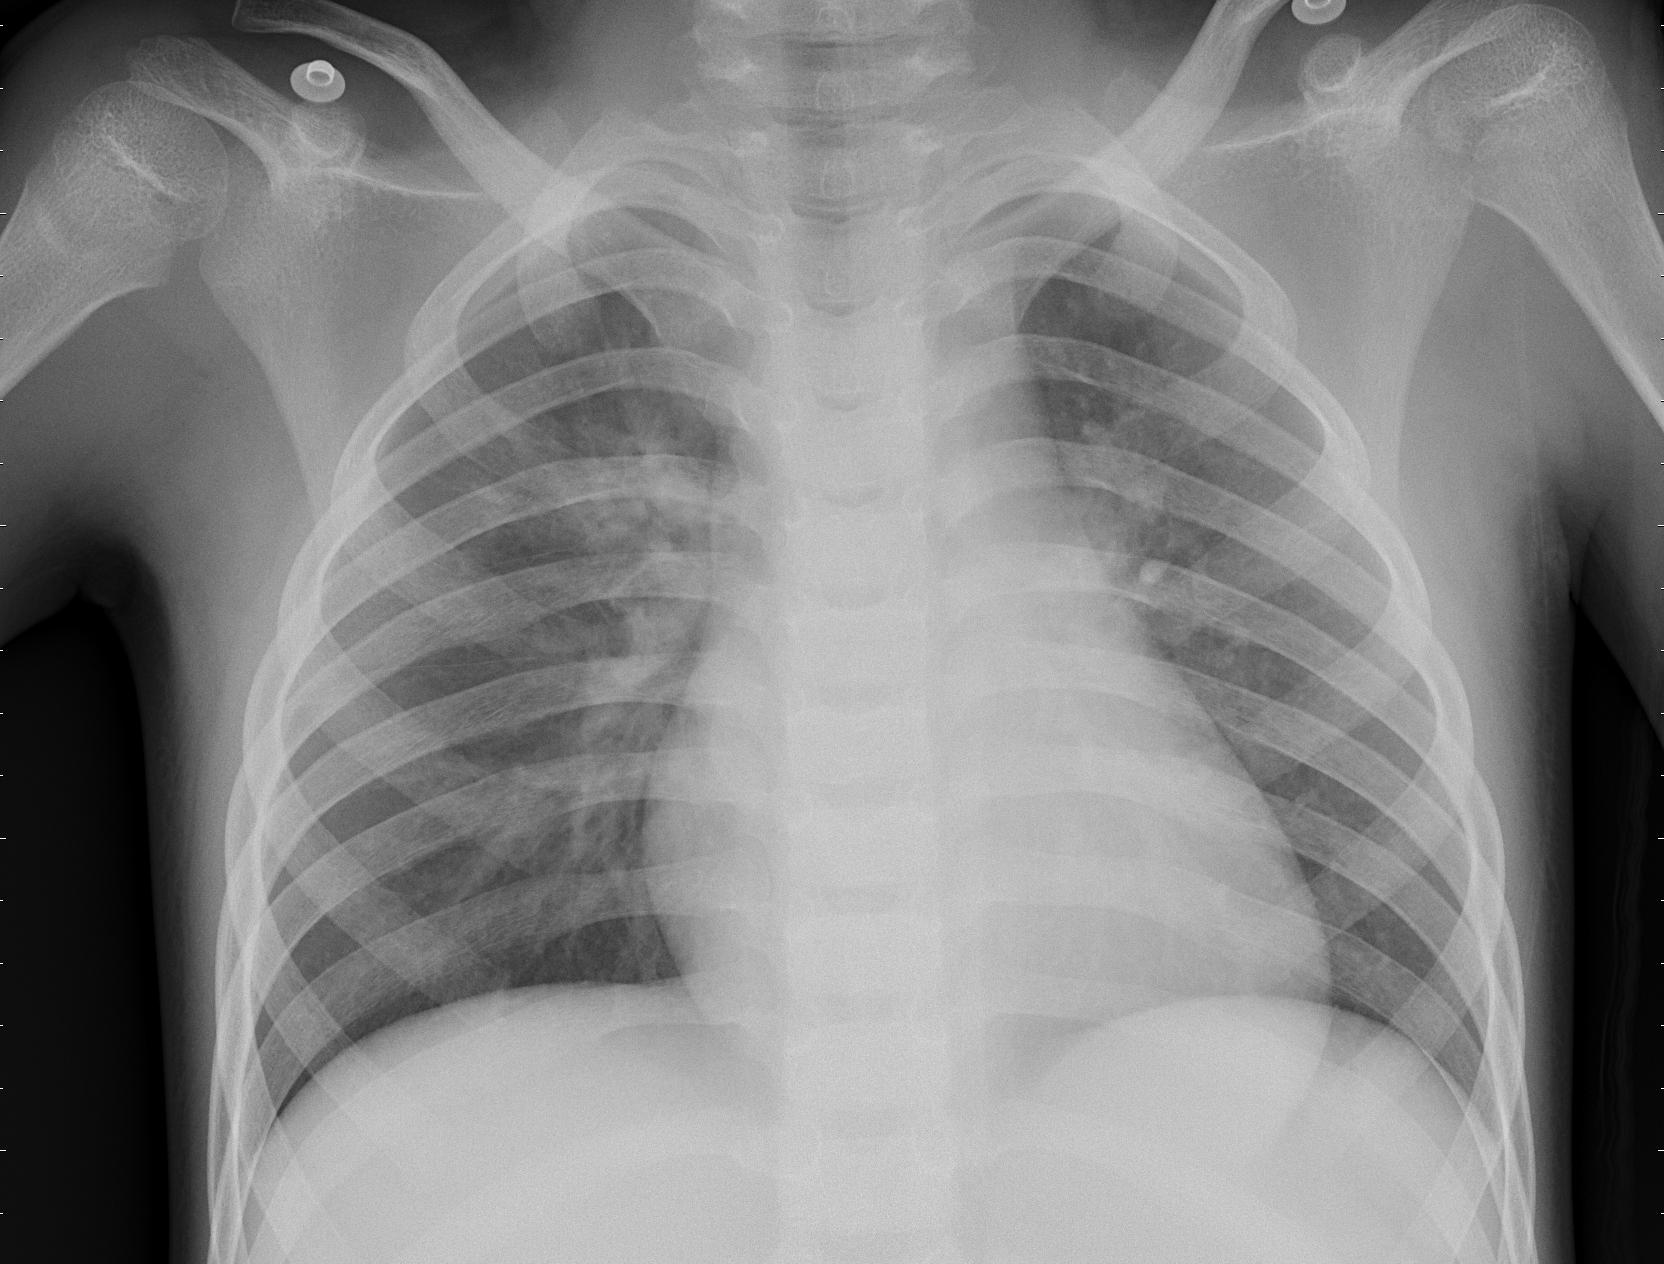
Diagnosis: PNEUMONIA